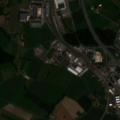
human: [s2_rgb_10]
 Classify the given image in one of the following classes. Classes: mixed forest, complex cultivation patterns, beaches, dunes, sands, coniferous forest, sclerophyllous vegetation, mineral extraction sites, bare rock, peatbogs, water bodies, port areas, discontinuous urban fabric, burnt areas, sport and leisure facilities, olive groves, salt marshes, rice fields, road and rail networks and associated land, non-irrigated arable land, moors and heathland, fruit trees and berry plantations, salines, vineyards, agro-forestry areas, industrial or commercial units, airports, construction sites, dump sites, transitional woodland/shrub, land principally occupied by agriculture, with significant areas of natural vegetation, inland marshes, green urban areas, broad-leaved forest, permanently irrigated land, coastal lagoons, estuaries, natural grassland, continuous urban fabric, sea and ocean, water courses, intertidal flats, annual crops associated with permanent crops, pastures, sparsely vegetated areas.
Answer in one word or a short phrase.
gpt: industrial or commercial units, non-irrigated arable land, coniferous forest